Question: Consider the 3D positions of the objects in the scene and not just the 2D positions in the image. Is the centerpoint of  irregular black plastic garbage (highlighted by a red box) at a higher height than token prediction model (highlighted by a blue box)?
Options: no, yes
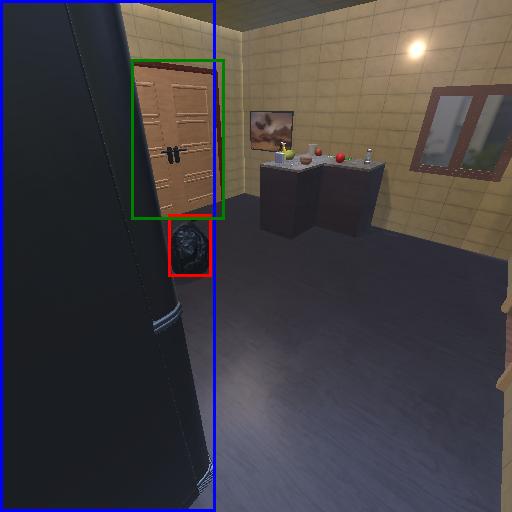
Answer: no